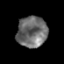
Tissue: prostate
Cell type: T cells
Senescence score: 0.1591
Nuclear area (px): 917
Mean DAPI intensity: 108.332